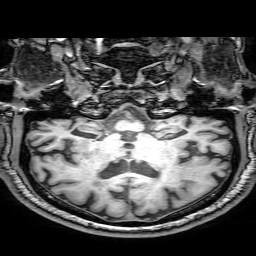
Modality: T1w
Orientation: sagittal
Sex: male
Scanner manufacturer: philips
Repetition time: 0.008135 s
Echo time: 0.00373 s